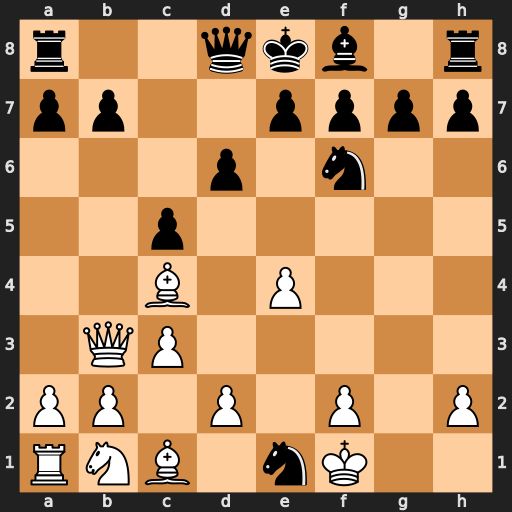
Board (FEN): r2qkb1r/pp2pppp/3p1n2/2p5/2B1P3/1QP5/PP1P1P1P/RNB1nK2
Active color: w
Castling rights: kq
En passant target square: -
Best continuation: Bxf7+ Kd7 Qxb7+ Qc7 Be6+ Kxe6 Qxc7